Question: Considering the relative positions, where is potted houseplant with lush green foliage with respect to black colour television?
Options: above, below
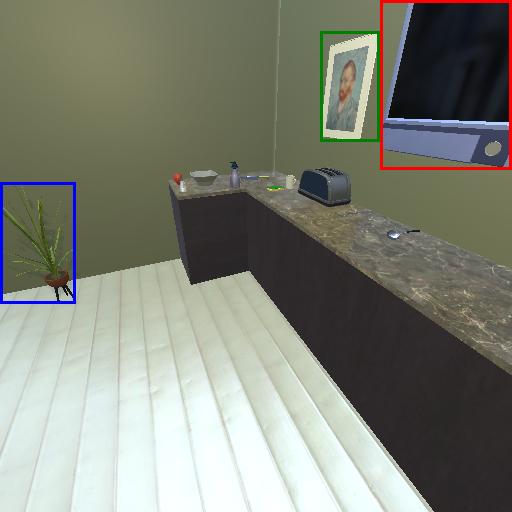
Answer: above